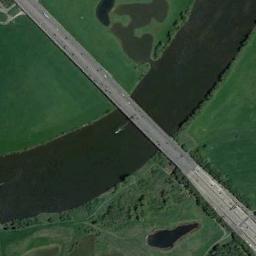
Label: bridge